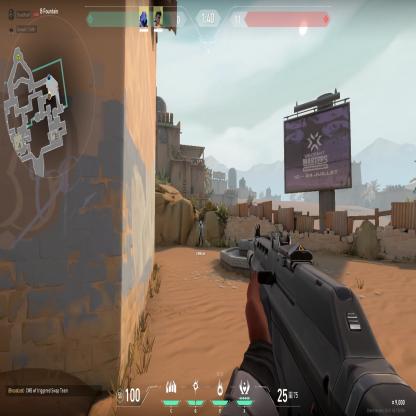
Label: teammate